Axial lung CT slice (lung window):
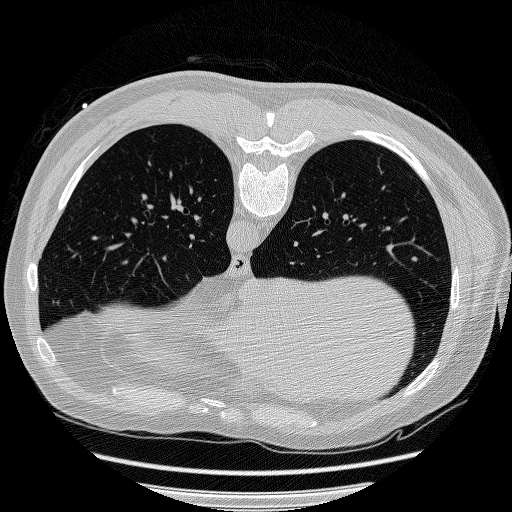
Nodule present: no